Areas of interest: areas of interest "Resort"
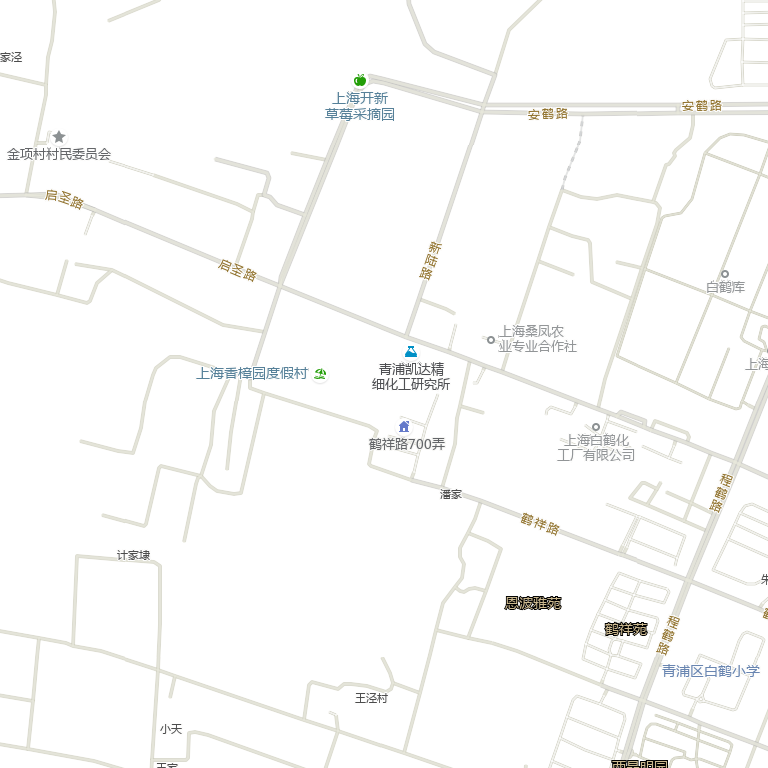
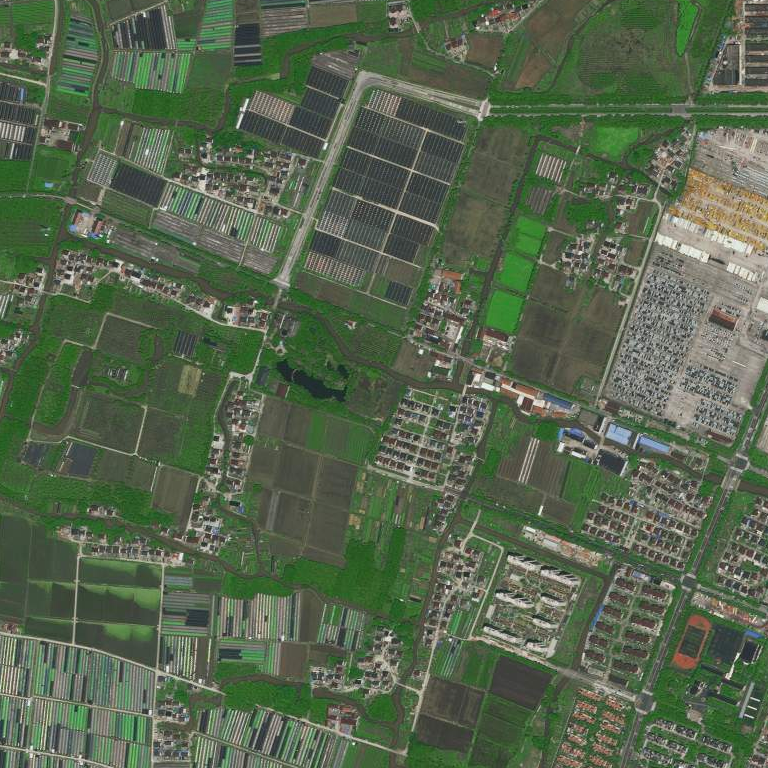